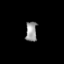
Tissue: prostate
Cell type: T cells
Senescence score: 0.3508
Nuclear area (px): 220
Mean DAPI intensity: 149.832